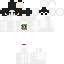
A female human skin with pale skin, wearing brown long hair dressed in a blue hoodie and black pants, featuring a closed mouth.